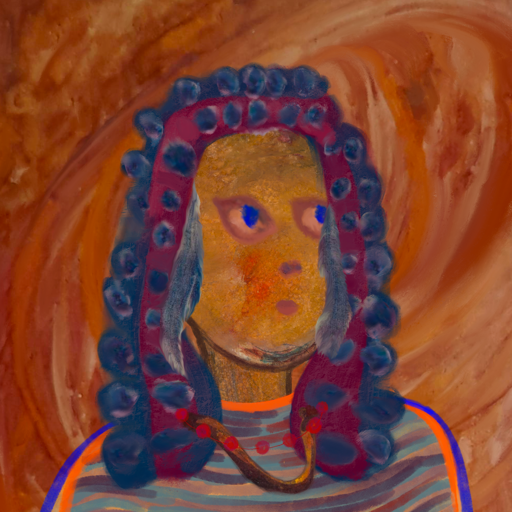
Background: Pious_Lady, Head And Neck Side: Pipe, Face Side: Mother_And_Son_Mother, Bust: Experience, Hair Side: Hill_Girl, Head Accessory: Blank, Second Necklace: Comrade, Necklace: Irani_3, Baby: Blank